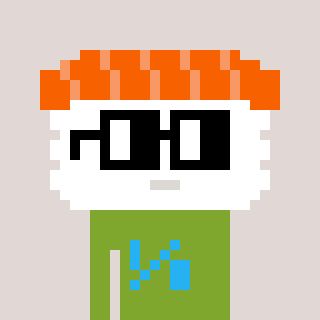
a pixel art character with square black glasses, a nigiri-shaped head and a slimegreen-colored body on a warm background